Question: I'm sorry but I really cannot find a good title for this question.
Here is the situation. I have the following layout:

Each rectangle is a '<div>'. In the red rectangle, I have three buttons that select the contents of the blue and green rectangles.
My current HTML layout is organized like this:
'''
<div class="container">
<div class="left">
contents of red rectangle here
<div id="info-1">contents of green rectangle</div>
<div id="info-2">contents of green rectangle</div>
<div id="info-3">contents of green rectangle</div>
</div>
<div class="right">
<div id="steps-1">contents of blue rectangle</div>
<div id="steps-2">contents of blue rectangle</div>
<div id="steps-3">contents of blue rectangle</div>
</div>
</div>
'''
Only one of '#info-*' is displayed at a time. Same thing for '#steps-*'. The 'div.left' is left floating and 'div.right' is right floating.
So this is working fine. now I want to stack them nicely with a media query when the page is viewed with a mobile device. What I would like is the following stack:
- - 'info-1'- 'steps-1'- 'info-2'- 'steps-2'- 'info-3'- 'steps-3'
Any way to achieve this stack without JavaScript and still be able to create the above desktop layout?
Thank you!
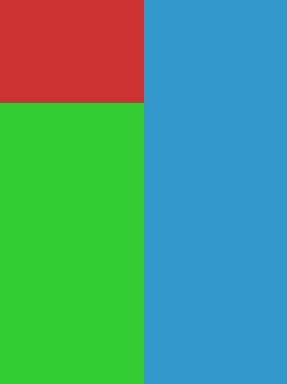
Answer: See a fiddle <URL>
I just made what you wanted for mobile first, and then fooled around with the floats. I'm still not really sure what you want, but I got the divs to stack with absolute positioning and re-ordered them with z-index. From there, I assume you will use a bit of script to reveal the necessary info etc. There are definitely a few numbers, mainly the height of the "fixed" red navigation. If if were to be truly responsive, you would need to set a listener to find current hight of that div and add that to the top or margin top declaration of the green column - bla bla bla - Hope it helps!
HTML
'''
<div class="top">
<ul>
<li>See green01</li>
<li>See green02</li>
<li>See green03</li>
<li>See blue01</li>
<li>See blue02</li>
<li>See blue03</li>
</ul>
</div>
<div class="block green z-01">green01</div>
<div class="block blue z-01">blue01</div>
<div class="block green z-02">green01</div>
<div class="block blue z-02">blue02</div>
<div class="block green z-03">green03</div>
<div class="block blue z-03">blue03</div>
</div> <!-- .wrapper -->
'''
CSS
'''
* {
-moz-box-sizing: border-box;
-webkit-box-sizing: border-box;
box-sizing: border-box;
}
html, body {
/* height: 100%; */
margin: 0;
}
.wrapper {
position: relative;
}
.top {
width: 100%;
float: left;
background-color: red;
height: 30%;
}
.block {
width: 100%;
float: left;
min-height: 7em;
}
.green {
background-color: lime;
}
.blue {
background-color: lightblue;
}
@media (min-width: 30em) {
.top {
width: 50%;
float: left;
background-color: red;
height: 15em;
}
.block {
width: 50%;
}
.green {
float: left;
clear: left;
}
.blue {
position: relative;
top: -15em;
float: right;
clear: right;
}
.blue {
position: absolute;
top: 0;
right: 0
}
.green {
position: absolute;
top: 15em;
left: 0
}
.z-01 {
z-index: 3;
}
.z-02 {
z-index: 2;
}
.z-03 {
z-index: 1;
}
} /* =================== */
'''